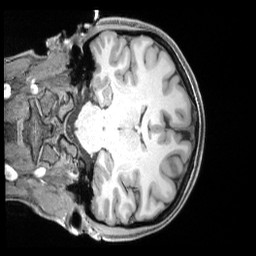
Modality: T1w
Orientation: coronal
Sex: female
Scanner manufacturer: siemens
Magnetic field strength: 3 T
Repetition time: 2.4 s
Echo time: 0.00222 s